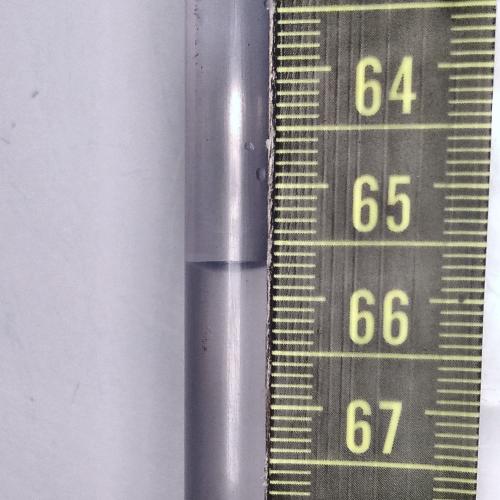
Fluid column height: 65.7 cm